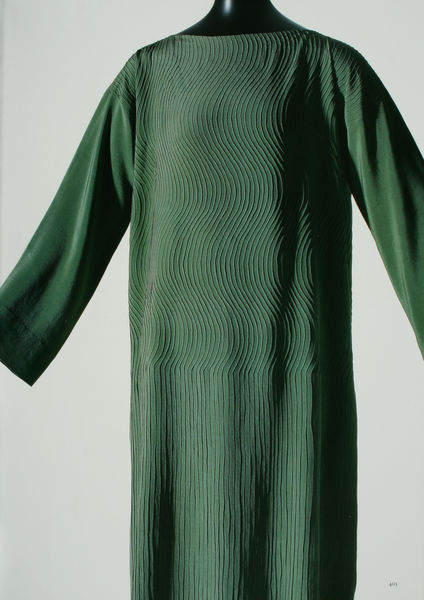
Titel: Kleid
Künstler: Madeleine Vionnet
Standort: Kyoto (Japan)
Institution: Kyoto Costume Institute
Schlagwörter: grün, ausschnitt, kleid, schwarz, dame, mode, muster, hemd, falten, kragen, ärmel, stoff, saum, sack, japan, wellen, linien, gerade, faltenwurf, foto, fotografie, kurven, schnitt, puppe, struktur, plissee, tunika, pullover, rillen, relieff, haptik, damenmode, weiblcih, gerader schnitt, inu, op kittel